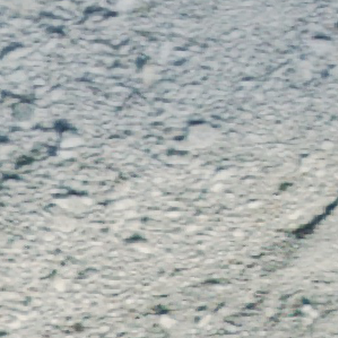
Label: other